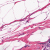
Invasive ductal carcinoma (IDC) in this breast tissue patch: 0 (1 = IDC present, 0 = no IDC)